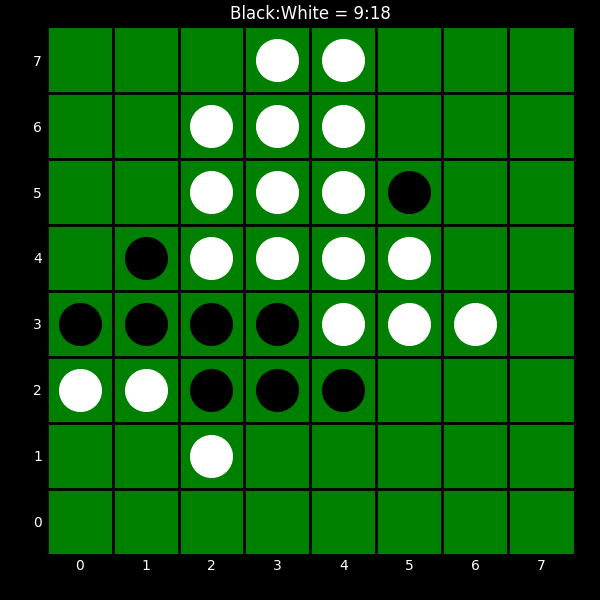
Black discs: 9
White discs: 18